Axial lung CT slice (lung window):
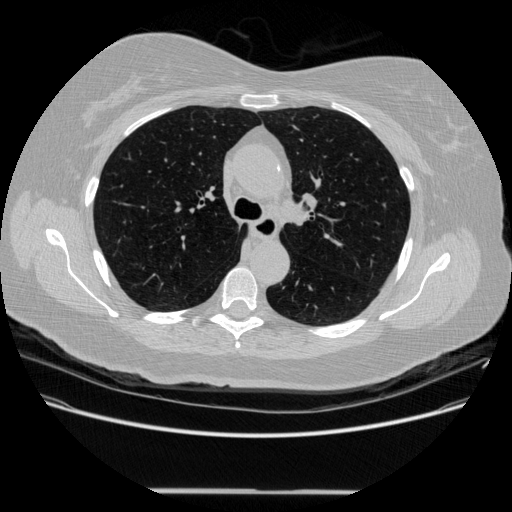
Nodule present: no